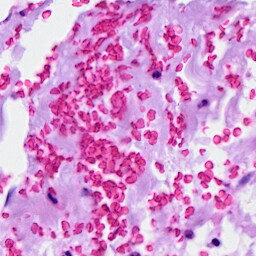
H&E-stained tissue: Breast